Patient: sex M, age 34
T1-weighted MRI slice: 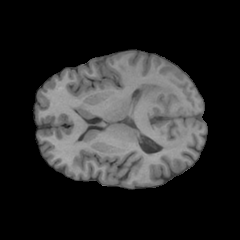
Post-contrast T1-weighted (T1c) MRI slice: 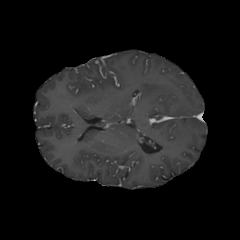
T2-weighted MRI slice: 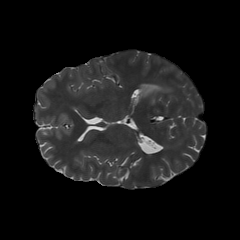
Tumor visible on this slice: yes
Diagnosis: Astrocytoma, IDH-mutant
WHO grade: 3